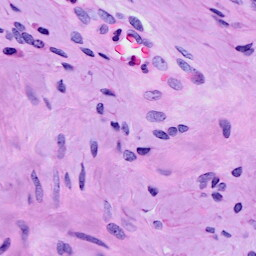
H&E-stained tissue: Cervix